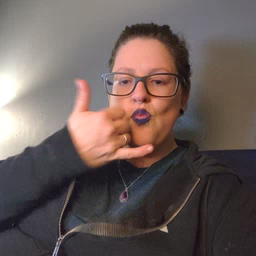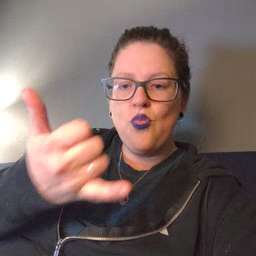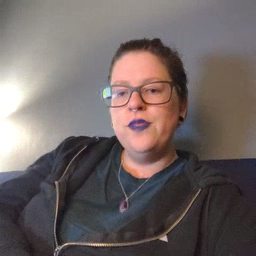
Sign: callonphone